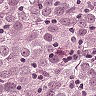
Metastatic tissue present: yes